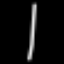
Label: line